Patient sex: M
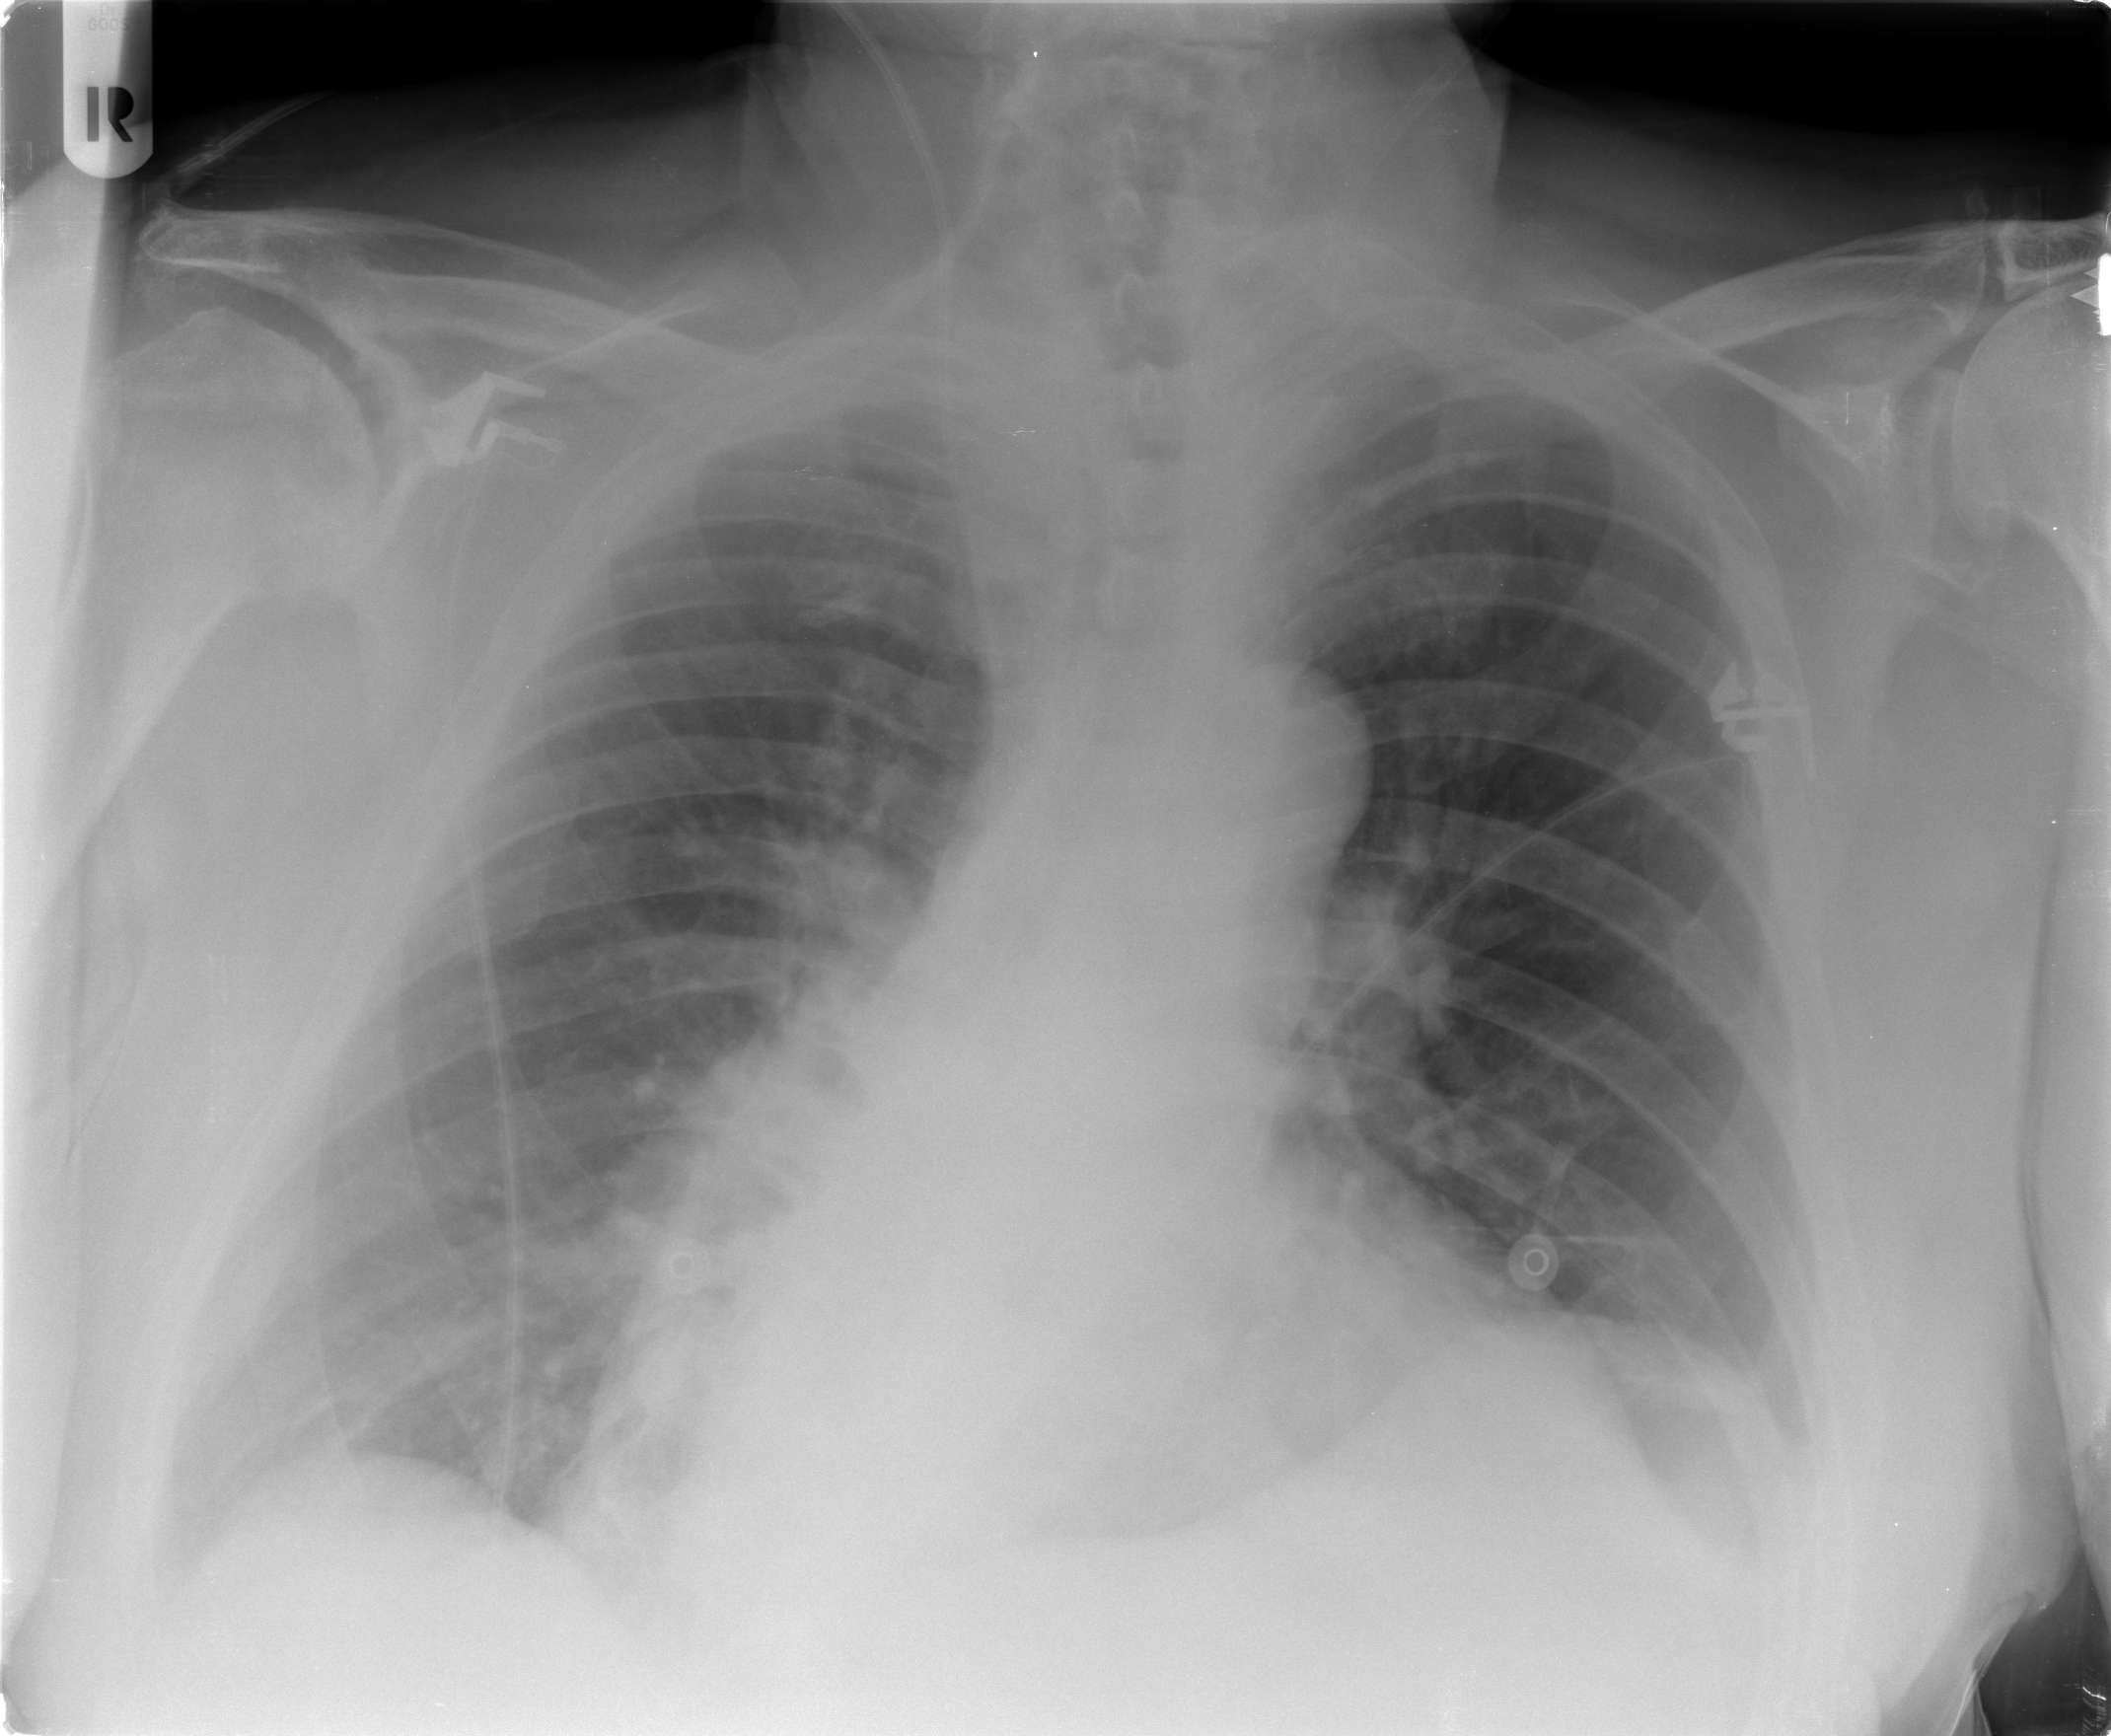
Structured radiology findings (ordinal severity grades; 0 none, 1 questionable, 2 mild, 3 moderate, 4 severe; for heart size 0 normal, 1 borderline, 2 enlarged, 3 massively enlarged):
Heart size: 1
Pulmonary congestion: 2
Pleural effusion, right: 2
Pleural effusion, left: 1
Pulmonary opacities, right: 0
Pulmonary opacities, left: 0
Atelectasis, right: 0
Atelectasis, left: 0